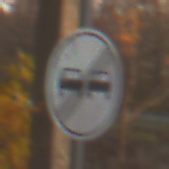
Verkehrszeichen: EndeUeberholverbot
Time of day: SunriseSunset
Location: Roofed (Suburban)
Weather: Clear
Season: NotSpecified
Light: Natural